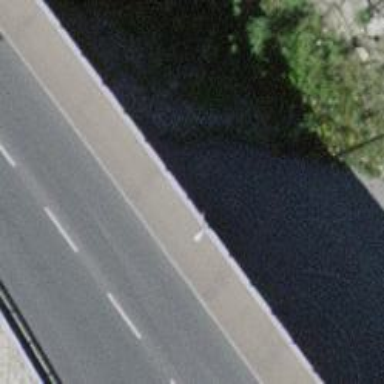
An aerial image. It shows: Track road with cobblestone surface passing through embankment.